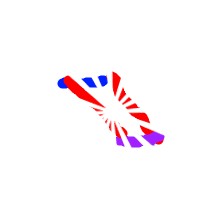
Shape: parallelogram